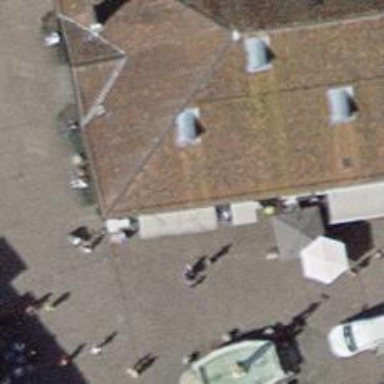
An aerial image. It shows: Greengrocer shop.